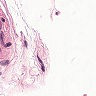
Metastatic tissue present: no